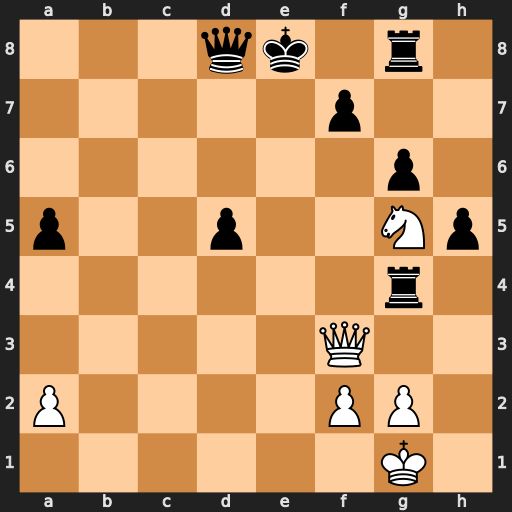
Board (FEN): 3qk1r1/5p2/6p1/p2p2Np/6r1/5Q2/P4PP1/6K1
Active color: w
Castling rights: -
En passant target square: -
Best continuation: Qxf7#